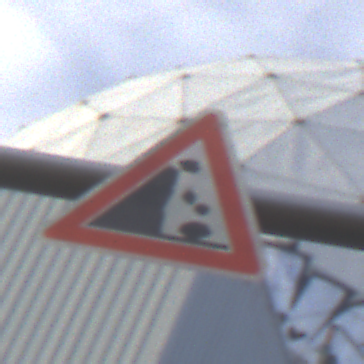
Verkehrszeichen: SteinschlagLinks
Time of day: MorningAfternoon
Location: Outdoor (Urban)
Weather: PartlyCloudy
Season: NotSpecified
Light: Natural